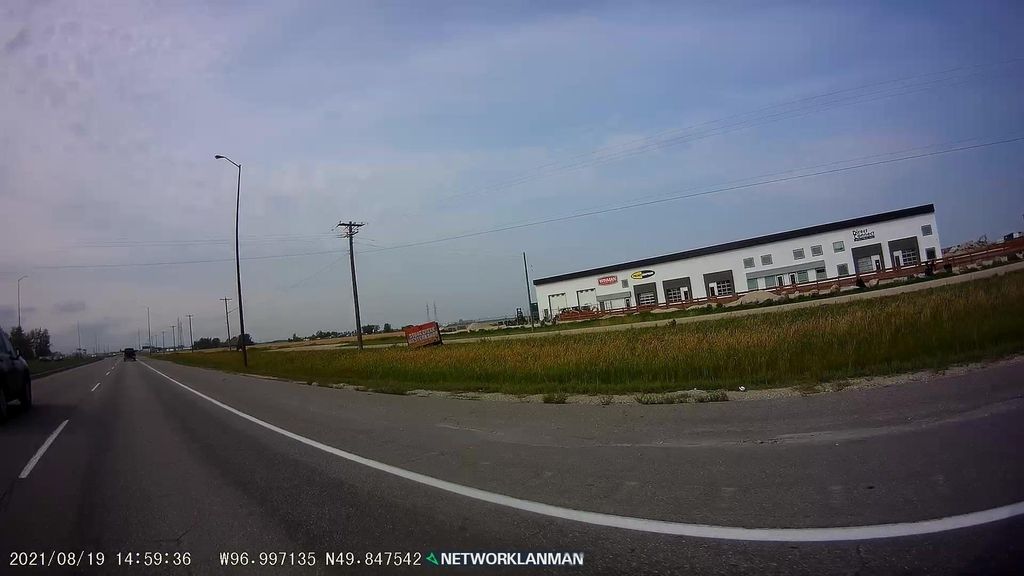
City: winnipeg